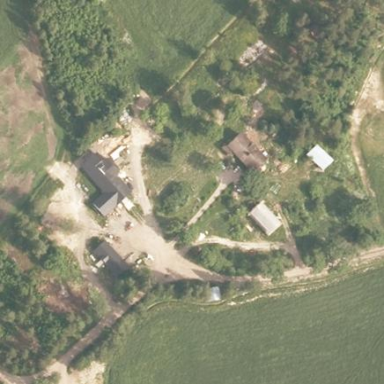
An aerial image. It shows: Farmyard area.